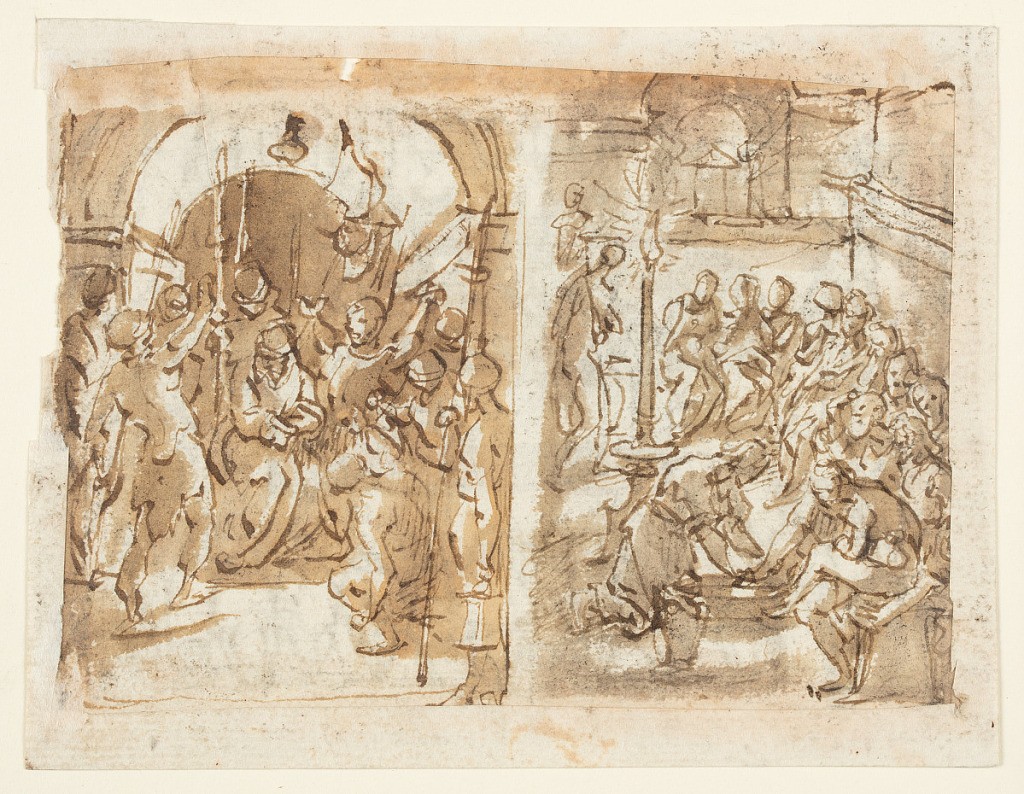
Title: The Mocking of Christ [left]; Christ Washing the Feet of the Disciples [right]
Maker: Jan van der Straet, called Stradanus, Flemish, 1523–1605
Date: ca. 1584-1587
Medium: Recto: pen and brown ink, brush and brown and black washes over black chalk on laid paper Verso: pen and brown ink, brush and brown wash over black chalk on laid paper
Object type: Drawing
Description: Recto, left: Figures crowd in dark arched space, lit by a large candle held aloft by a figure in the left foreground. At the center, Christ sits with head bowed and hands tied before him.

Recto, right: In an interior dramatically lit by a large pedestal candle, Christ kneels to washes the feet of his disciples.

Verso: In a large rectangular room or courtyard, Queen Mary lies on her stomach upon a square platform. Her neck is elevated by an execution block, and a man behind her ties her hands. The executioner raises an axe. Two women kneel beside her, and other onlookers surround the platform.